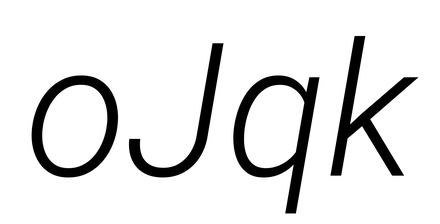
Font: Roboto-Italic_Light_Italic